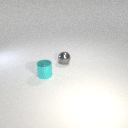
small gray metal sphere to the right of small cyan metal cylinder